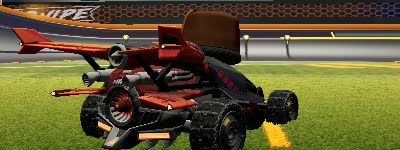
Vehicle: aftershock